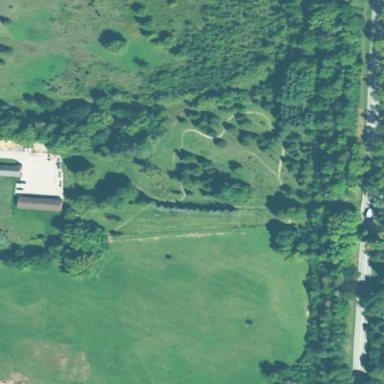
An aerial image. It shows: Dog park enclosed by fence.